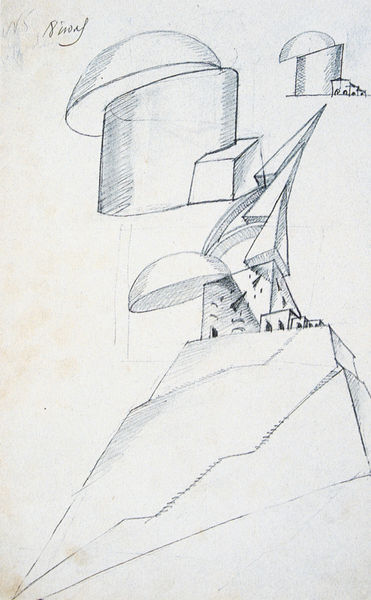
Titel: Entwurf zu einem Haus der Kommune
Künstler: Nikolaj Ladowskij
Standort: Moskau
Institution: Staatliches Architekturmuseum
Schlagwörter: berg, skizze, gebäude, rund, abstrakt, formen, eckig